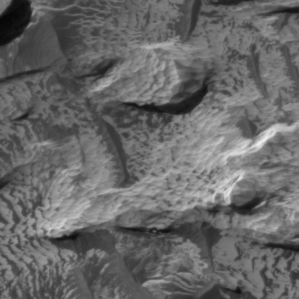
Label: non_frost